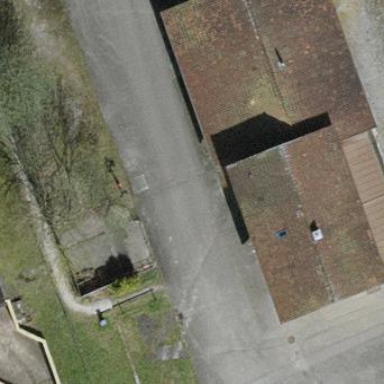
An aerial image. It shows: Train station building.